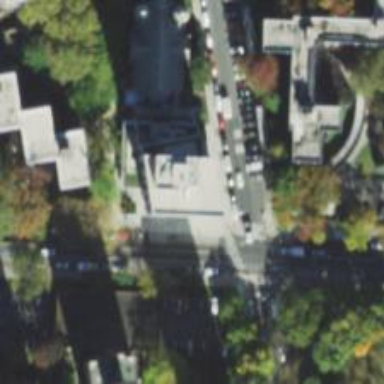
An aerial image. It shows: Asphalt footway with marked zebra crossing.